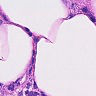
Metastatic tissue present: no